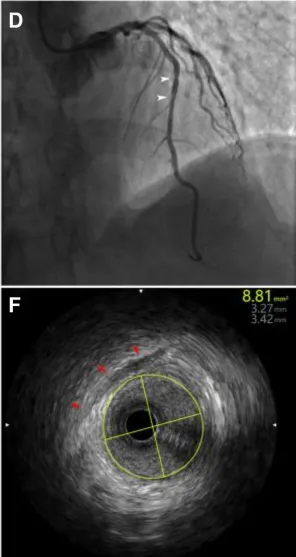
Emergency coronary angiography (CAG) and intravascular ultrasound (IVUS) were conducted in response to a recurrence of chest pain one day ago. During non-coronary spasm:. The entire segment of the LAD was significantly dilated compared to before, with segmental narrowing resolved (white arrow).
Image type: radiology (ultrasound)